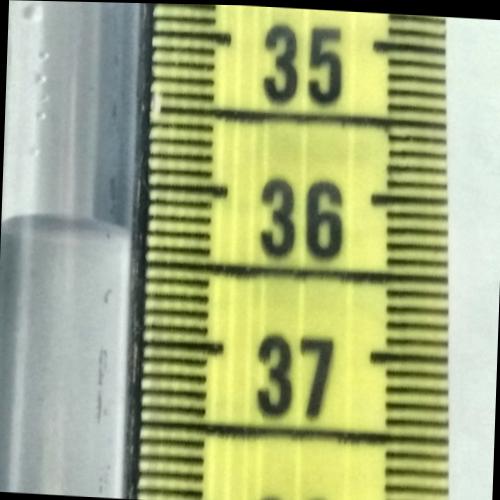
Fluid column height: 36.3 cm